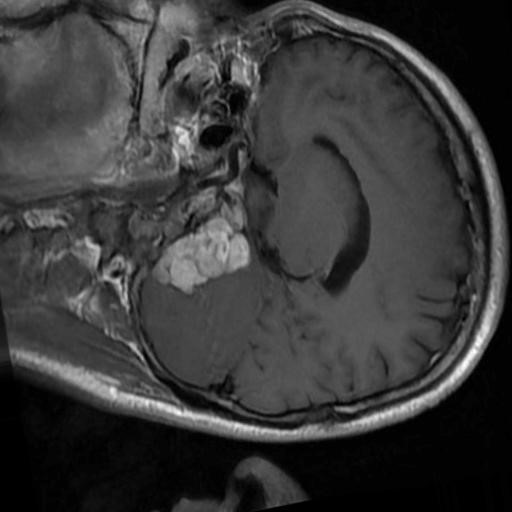
Label: brain_menin